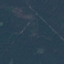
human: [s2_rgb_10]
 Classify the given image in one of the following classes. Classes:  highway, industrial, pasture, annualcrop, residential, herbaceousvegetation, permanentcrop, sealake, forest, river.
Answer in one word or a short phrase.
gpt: Forest